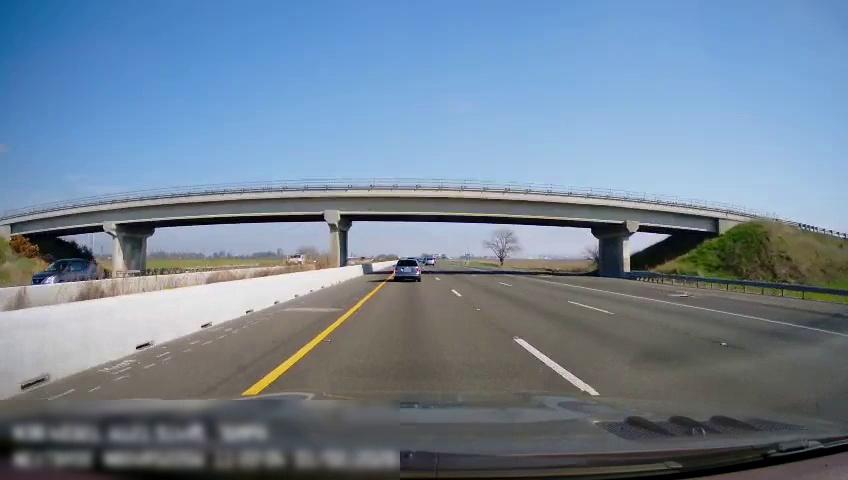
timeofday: Day
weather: Sunny
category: Drivable Space
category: Vehicles | Car
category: Vehicles | Car
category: Vehicles | SUV
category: Vehicles | Car
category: Lanes | Current Lane
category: Lanes | Alternate Lane
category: Lanes | Current Lane
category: Lanes | Alternate Lane
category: Lanes | Alternate Lane